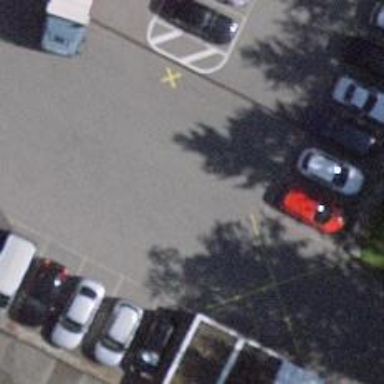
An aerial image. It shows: Parking aisle designated as service road.